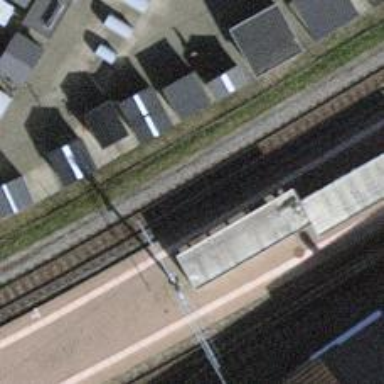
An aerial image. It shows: Public transport stop position for light rail.